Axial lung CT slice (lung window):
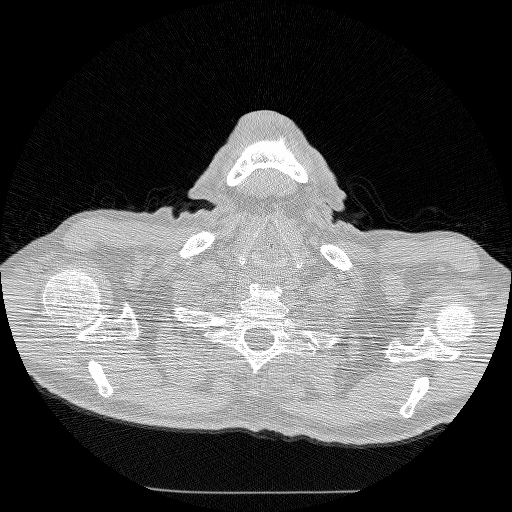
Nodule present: no